高二 · 度量几何学
22. (2013 福建) 如图 $\triangle A B C$ 中, 已知点 $\mathrm{D}$ 在 $\mathrm{BC}$ 边上, $\mathrm{AD} \perp \mathrm{AC}, \sin \angle \mathrm{BAC}=\frac{2 \sqrt{2}}{3}$, $A B=3 \sqrt{2}, A D=3$, 则 $B D$ 的长为

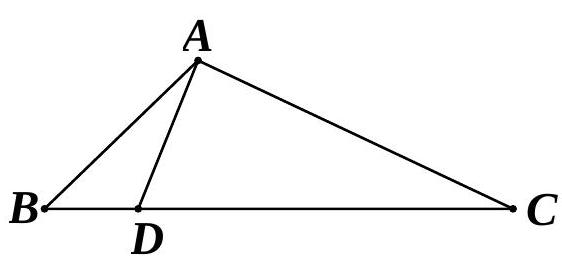
答案: $\sqrt{3}$
解析: $\because \sin \angle B A C=\sin \left(\angle B A D+\frac{\pi}{2}\right)=\cos \angle B A D=\frac{2 \sqrt{2}}{3}$

$\therefore$ 根据余弦定理可得 $\cos \angle B A D=\frac{A B^{2}+A D^{2}-B D^{2}}{2 A B \bullet A D}, \therefore \frac{2 \sqrt{2}}{3}=\frac{(3 \sqrt{2})^{2}+3^{2}-B D^{2}}{2 \times 3 \sqrt{2} \times 3} \therefore B D=\sqrt{3}$.